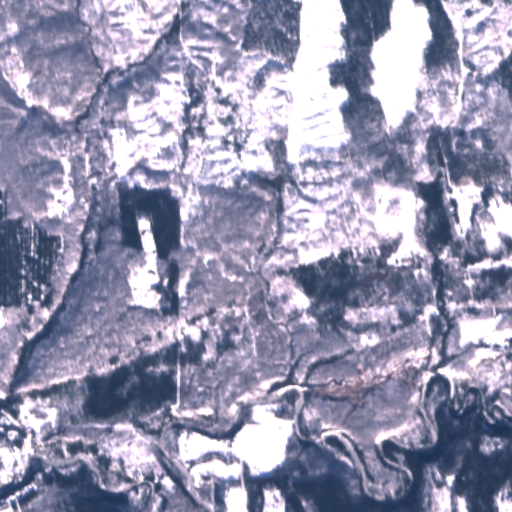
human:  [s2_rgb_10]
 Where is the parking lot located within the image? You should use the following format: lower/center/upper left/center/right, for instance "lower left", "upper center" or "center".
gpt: The parking lot is located in the lower left of the image.
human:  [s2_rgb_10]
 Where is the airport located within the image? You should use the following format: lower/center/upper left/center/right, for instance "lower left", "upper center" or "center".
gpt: There is no airport in the image.